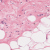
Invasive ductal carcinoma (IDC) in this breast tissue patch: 0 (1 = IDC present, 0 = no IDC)